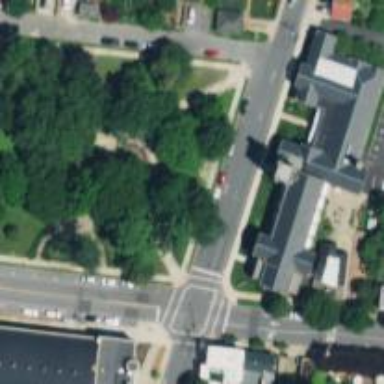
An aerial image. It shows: Memorial site with historic significance.